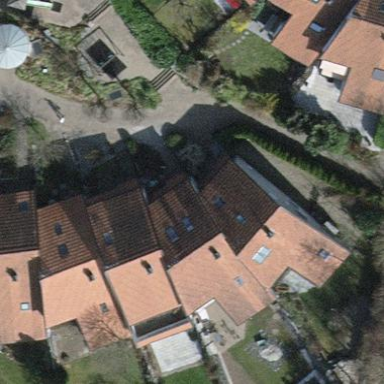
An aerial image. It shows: Simple and straightforward house.